An envelope spectrum derived from a bearing vibration measurement is shown; the reference markers locate BPFO, BPFI, BSF and FTF for this bearing geometry and shaft speed. Classify the bearing condition as one of: normal, inner_race, outer_race, ball.
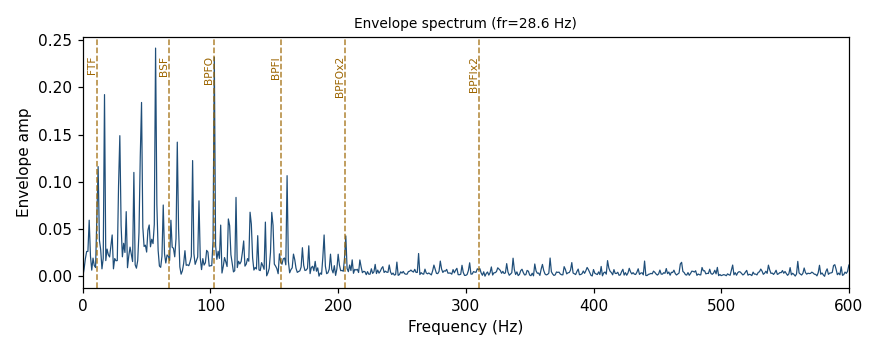
Answer: outer_race